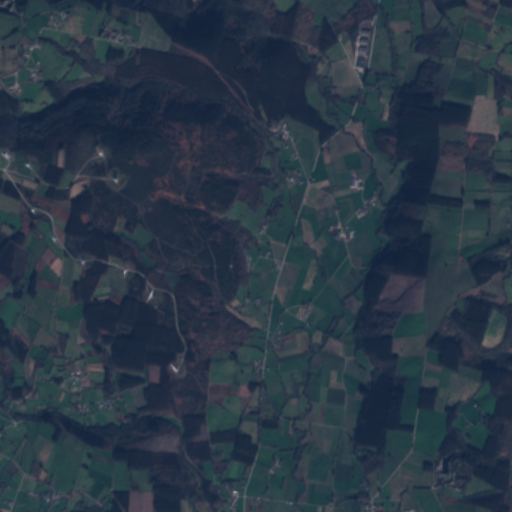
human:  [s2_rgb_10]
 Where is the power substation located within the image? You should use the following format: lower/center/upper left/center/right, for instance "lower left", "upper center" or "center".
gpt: The power substation is located in the upper left of the image.
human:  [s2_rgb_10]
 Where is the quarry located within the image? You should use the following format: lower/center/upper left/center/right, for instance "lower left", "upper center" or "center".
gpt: The quarry is located in the upper left of the image.
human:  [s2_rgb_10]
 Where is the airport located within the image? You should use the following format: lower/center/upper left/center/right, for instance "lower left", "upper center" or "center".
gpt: There is no airport in the image.